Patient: sex M, age 60
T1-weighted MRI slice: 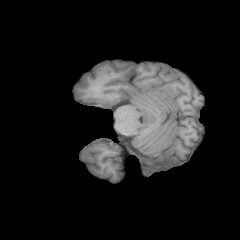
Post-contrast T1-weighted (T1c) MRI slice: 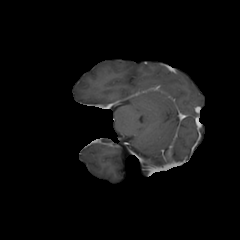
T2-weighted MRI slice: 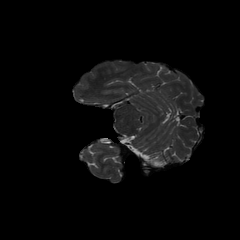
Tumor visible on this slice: no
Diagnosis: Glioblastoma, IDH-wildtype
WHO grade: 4